Question: Hi I need to develop a spinner example in android. Here I have used below code:
'''
public class InsertionExample extends Activity {
private final String NAMESPACE = "http://xcart.com";
private final String URL = "http://192.168.1.168:8089/XcartLogin/services/update?wsdl";
private final String SOAP_ACTION = "http://xcart.com/insertData";
private final String METHOD_NAME = "insertData";
Button btninsert;
String selectedItem;
static final String KEY_NAME = "orderid";
static final String KEY_STATUS = "status";
@Override
public void onCreate(Bundle savedInstanceState) {
super.onCreate(savedInstanceState);
setContentView(R.layout.change_status);
Spinner spinner = (Spinner) findViewById(R.id.spinner1);
btninsert = (Button)findViewById(R.id.btn_insert1);
btninsert.setOnClickListener(new View.OnClickListener() {
public void onClick(View v) {
Intent in = getIntent();
String orderid = in.getStringExtra(KEY_NAME);
String status = in.getStringExtra(KEY_STATUS);
SoapObject request = new SoapObject(NAMESPACE, METHOD_NAME);
PropertyInfo unameProp =new PropertyInfo();
unameProp.setName("Status");//Define the variable name in the web service method
unameProp.setValue(selectedItem);//Define value for fname variable
unameProp.setType(String.class);//Define the type of the variable
request.addProperty(unameProp);
PropertyInfo idProp =new PropertyInfo();
idProp.setName("Orderid");//Define the variable name in the web service method
idProp.setValue(orderid);//Define value for fname variable
idProp.setType(String.class);//Define the type of the variable
request.addProperty(idProp);
SoapSerializationEnvelope envelope = new SoapSerializationEnvelope(SoapEnvelope.VER11);
envelope.setOutputSoapObject(request);
HttpTransportSE androidHttpTransport = new HttpTransportSE(URL);
try{
androidHttpTransport.call(SOAP_ACTION, envelope);
SoapPrimitive response = (SoapPrimitive)envelope.getResponse();
TextView result = (TextView) findViewById(R.id.textView2);
result.setText(response.toString());
}
catch(Exception e){
}
}
});
//attach the listener to the spinner
spinner.setOnItemSelectedListener(new MyOnItemSelectedListener());
//Dynamically generate a spinner data
createSpinnerDropDown();
}
//Add animals into spinner dynamically
private void createSpinnerDropDown() {
//get reference to the spinner from the XML layout
Spinner spinner = (Spinner) findViewById(R.id.spinner1);
//Array list of animals to display in the spinner
List<String> list = new ArrayList<String>();
Intent in = getIntent();
String status = in.getStringExtra(KEY_STATUS);
list.add(status);
list.add("Q");
list.add("P");
list.add("F");
list.add("I");
list.add("C");
//create an ArrayAdaptar from the String Array
ArrayAdapter<String> adapter = new ArrayAdapter<String>(this,
android.R.layout.simple_spinner_item, list);
//set the view for the Drop down list
adapter.setDropDownViewResource(android.R.layout.simple_spinner_dropdown_item);
//set the ArrayAdapter to the spinner
spinner.setAdapter(adapter);
adapter.notifyDataSetChanged();
//attach the listener to the spinner
spinner.setOnItemSelectedListener(new MyOnItemSelectedListener());
}
public class MyOnItemSelectedListener implements OnItemSelectedListener {
public void onItemSelected(AdapterView<?> parent, View view, int pos, long id) {
selectedItem = parent.getItemAtPosition(pos).toString();
}
@Override
public void onNothingSelected(AdapterView<?> arg0) {
// TODO Auto-generated method stub
}
}
public void onNothingSelected(AdapterView<?> parent) {
// Do nothing.
}
}
'''
Here the following 'List' is added on spinner box:
'''
List<String> list = new ArrayList<String>();
Intent in = getIntent();
String status = in.getStringExtra(KEY_STATUS);
list.add(status);
list.add("Q");
list.add("P");
list.add("F");
list.add("I");
list.add("C");
'''
Here the status is getting from previous activity value.other list is default Q,P,F,I and C.because the first list is displayed previous status only. So only I have to added status first here.
Now my problem is,
Now my previous status is C means my spinner box have to displayed following format:

Here the first and last values are displayed C only. So the C value is available twice on my spinner box.
This is my problem. Here I want to . How can I develop here. Please give me some solutions. For e.g;
If my previous status is P, then the first value displayed is P and also shows Q,P,F,I,C. So here P is displayed 2 times. So how can I resolve this error.
'''
list.add(status);
list.add("Q");
list.add("P");
list.add("F");
list.add("I");
list.add("C");
for(i=0;i<list.length();i++){
if(list.get(i).equals(status)) {
list.remove(list.get(i));
}
}
'''
Here I get the below error:
How can I resolve this error. Please help me
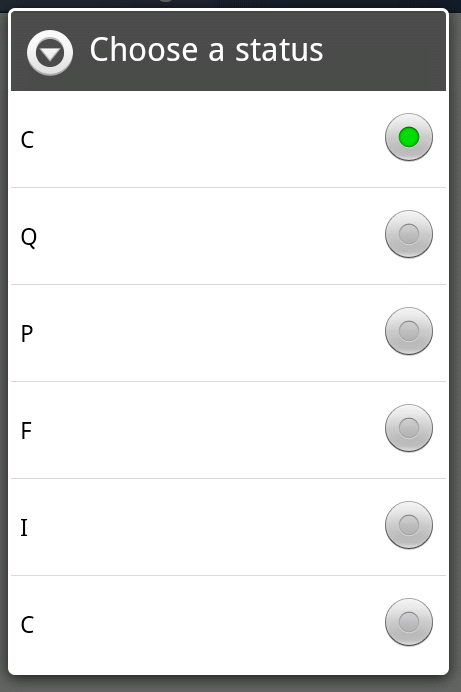
Answer: '''
list.add(status);
list.add("Q");
list.add("P");
list.add("F");
list.add("I");
list.add("C");
int position = -1;
for(i=0;i<list.size();i++){
if(list.get(i).equals(status)) {
position = i;
}
}
if(position>0)
list.removeAt(position);
'''
This if'if(position>0) list.removeAt(position);'grants that if status is in your list, it will not be removed. It will stille be at the top of the list.